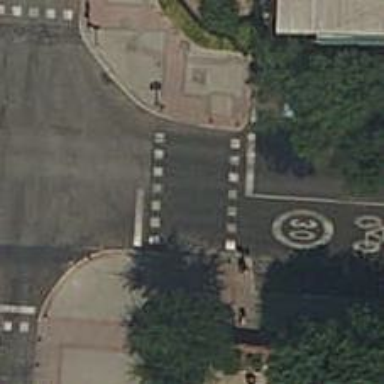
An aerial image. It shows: Road with traffic signals and zebra crossing with traffic signals.